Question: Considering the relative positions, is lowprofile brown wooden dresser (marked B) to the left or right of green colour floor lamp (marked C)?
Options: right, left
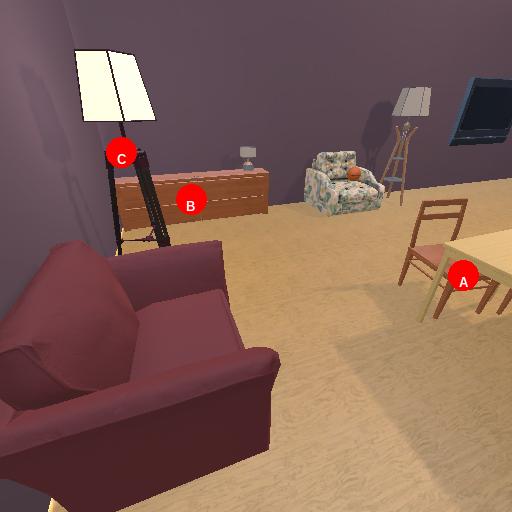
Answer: right